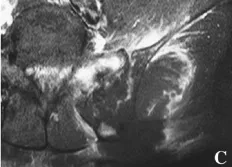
Case 2. (C) The lesion was enhanced on fat-suppressed T1-weighed images.
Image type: radiology (mri)